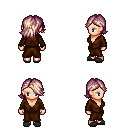
a pixel art fantasy rpg character, female body template, human, light skin, brown robe, red pants, white blonde swoop hairstyle, gray slippers, four views (front, back, left, right), 2x2 character sprite sheet, small pixel art, hard edges, no anti-aliasing